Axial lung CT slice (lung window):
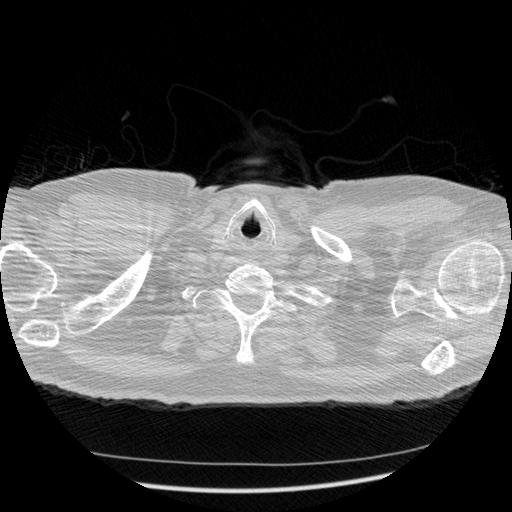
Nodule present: no